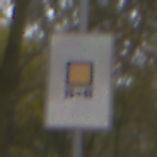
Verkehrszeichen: KennzeichnungspflichtigeFahrzeugeGefaehrlicheGueterOhnePfeilsymbol
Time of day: Midday
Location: Outdoor (Nature)
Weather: Overcast
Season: NotSpecified
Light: Natural